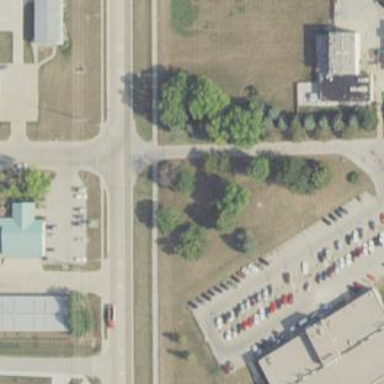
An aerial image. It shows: Parking aisle designated as service road.